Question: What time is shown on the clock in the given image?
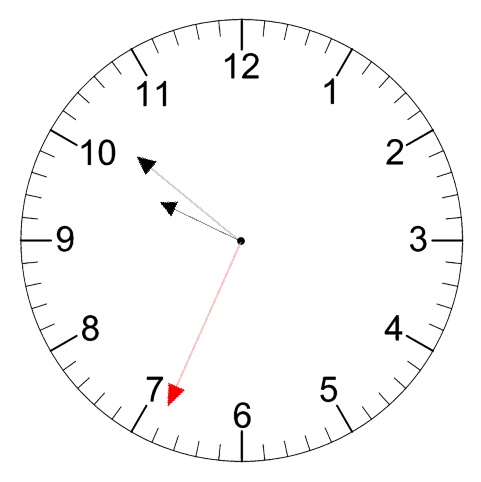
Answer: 09:51:34